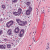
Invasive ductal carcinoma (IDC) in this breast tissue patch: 0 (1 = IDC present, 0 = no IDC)